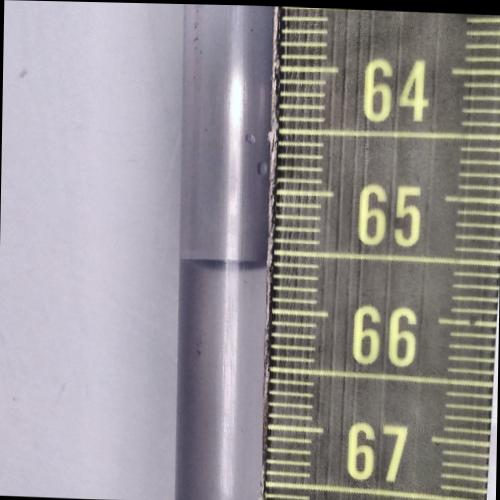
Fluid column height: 65.6 cm